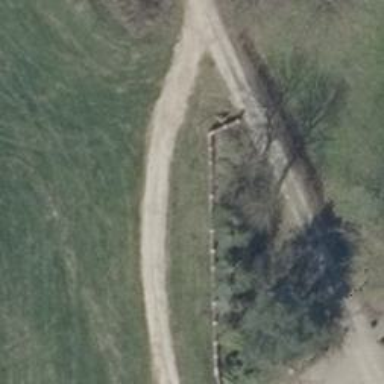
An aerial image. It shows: Track road with grade4 tracktype.